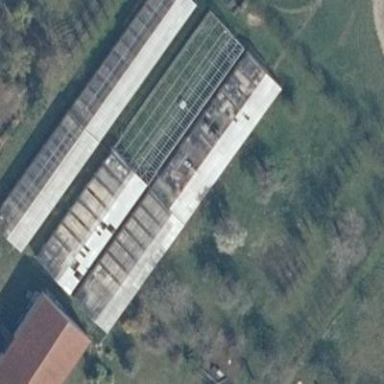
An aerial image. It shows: Greenhouse.